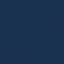
Land use / land cover: SeaLake